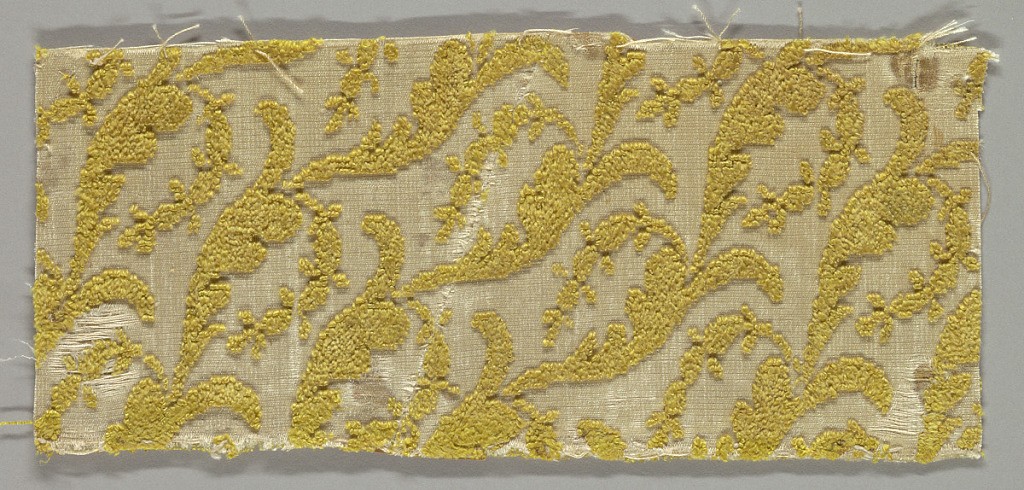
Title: Fragment
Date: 16th–17th century
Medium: silk Technique: cut and uncut supplementary warp pile (velvet) in a woven foundation
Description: Fragment of light brown velvet, cut and uncut, on a cream-colored foundation; small wavy leaf pattern.